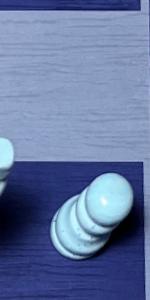
Label: Pawn_White